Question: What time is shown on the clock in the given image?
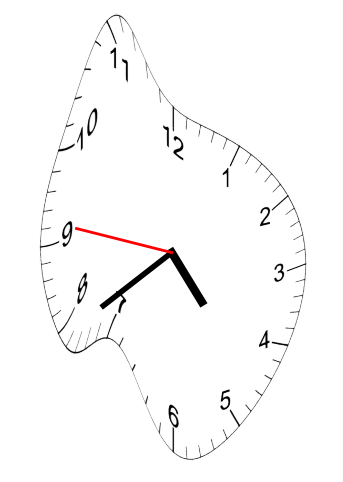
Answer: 04:38:46